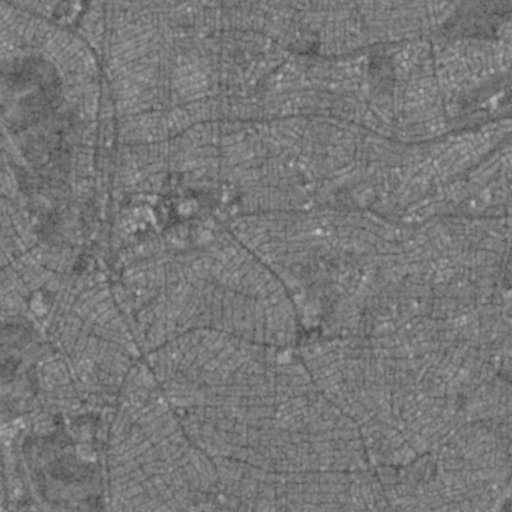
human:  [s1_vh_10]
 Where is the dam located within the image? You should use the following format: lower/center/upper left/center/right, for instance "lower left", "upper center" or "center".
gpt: The dam is located in the left of the image.
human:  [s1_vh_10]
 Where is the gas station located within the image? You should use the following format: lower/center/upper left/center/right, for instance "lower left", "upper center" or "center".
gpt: The gas station is located in the center of the image.
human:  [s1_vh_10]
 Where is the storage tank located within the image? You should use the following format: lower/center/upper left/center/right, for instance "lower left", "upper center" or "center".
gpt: The storage tank is located in the upper center of the image.
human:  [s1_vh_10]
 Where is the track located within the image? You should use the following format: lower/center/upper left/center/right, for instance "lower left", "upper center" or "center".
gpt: The track is located in the center left of the image.
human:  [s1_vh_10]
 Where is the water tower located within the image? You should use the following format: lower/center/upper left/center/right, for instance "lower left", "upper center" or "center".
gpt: The water tower is located in the center right of the image.
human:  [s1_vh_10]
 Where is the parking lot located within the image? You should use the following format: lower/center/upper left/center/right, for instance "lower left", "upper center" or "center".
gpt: There is no parking lot in the image.

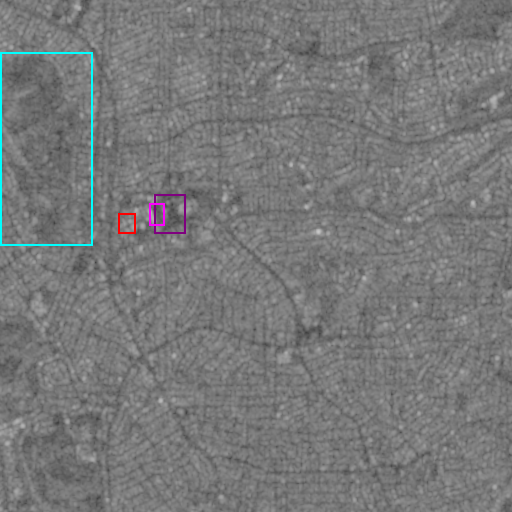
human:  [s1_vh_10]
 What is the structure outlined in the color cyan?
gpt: The structure outlined in cyan is a park.
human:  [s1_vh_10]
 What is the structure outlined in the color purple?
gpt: The structure outlined in purple is a parking lot.
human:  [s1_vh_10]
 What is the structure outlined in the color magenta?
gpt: The structure outlined in magenta is a track.
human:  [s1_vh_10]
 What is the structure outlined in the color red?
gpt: The structure outlined in red is a building.
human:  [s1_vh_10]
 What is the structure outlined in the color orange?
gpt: There is no orange outline.